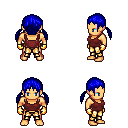
a pixel art fantasy rpg character, male body template, human, tanned skin, maroon pirate shirt, gold greaves, blue twin-tailed hairstyle, gold gloves, four views (front, back, left, right), 2x2 character sprite sheet, small pixel art, hard edges, no anti-aliasing